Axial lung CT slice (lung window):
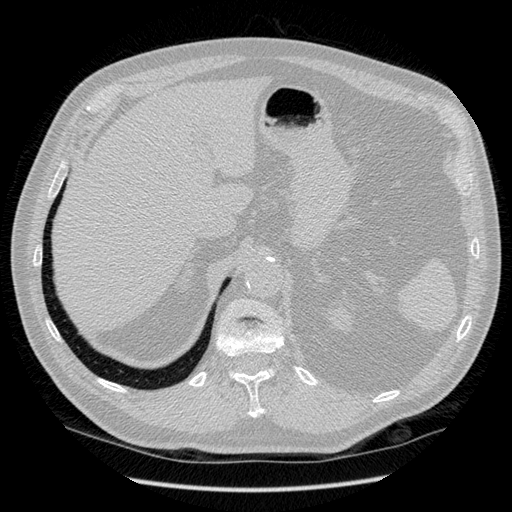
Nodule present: no